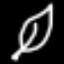
Label: leaf